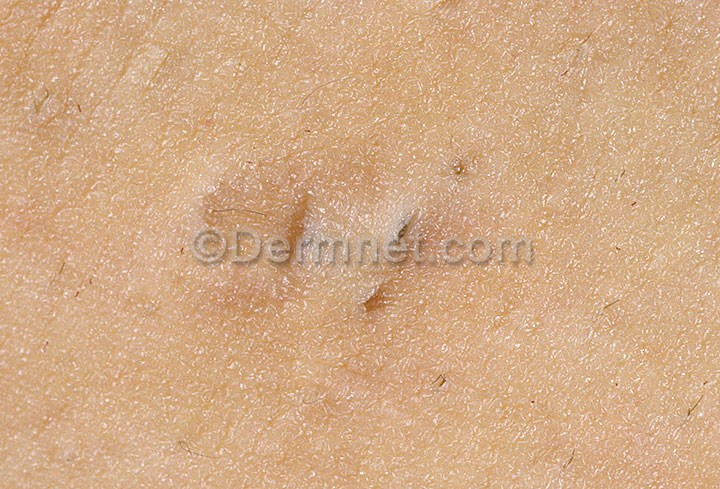
Disease: Acne and Rosacea Photos